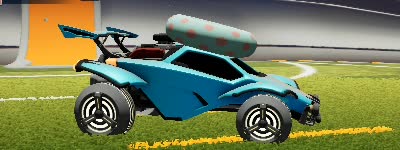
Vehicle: octane